Question: I am using Eclipse Oxygen.
I have web features already installed, I think some packages are missing for javascript files.
When I try to create a new javascript file, I see that there is no javascript file. How to add this feature into eclipse?
screenshot:

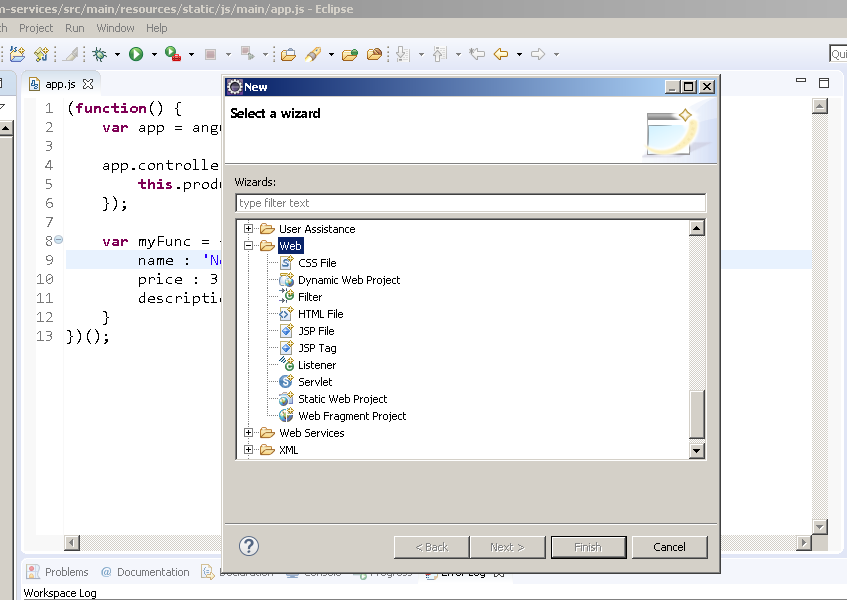
Answer: You just look in the wrong "folder" ("Web") to create a new JavaScript-file, the proper path is "JavaScript > JavaScript Source File".
You can also take advantage of the search in the Wizards when you type the desired search term at 'type filter text'.
<URL>